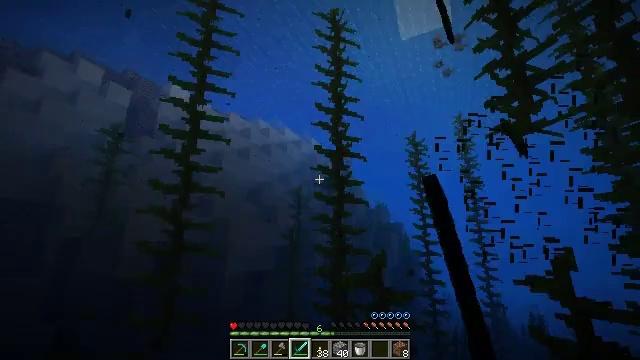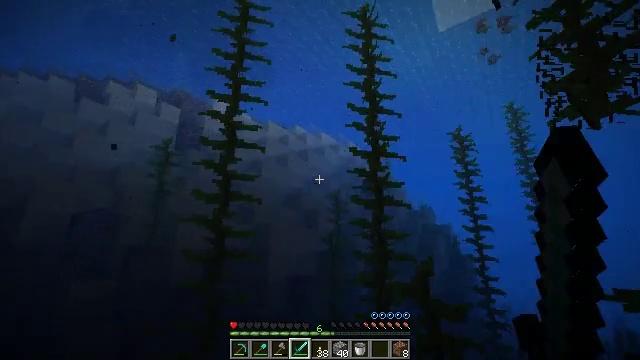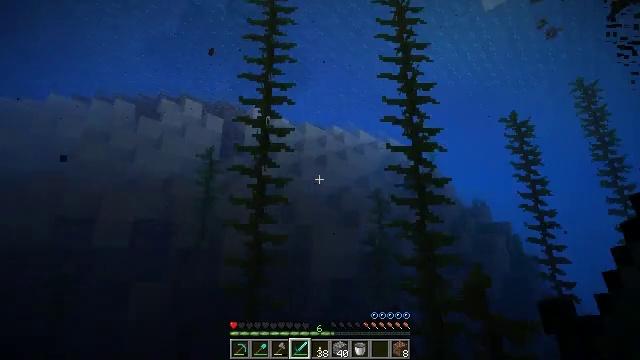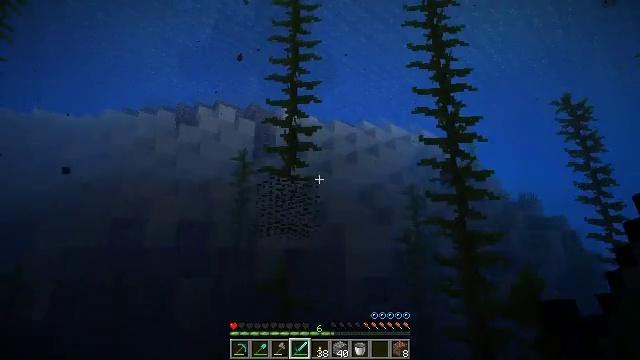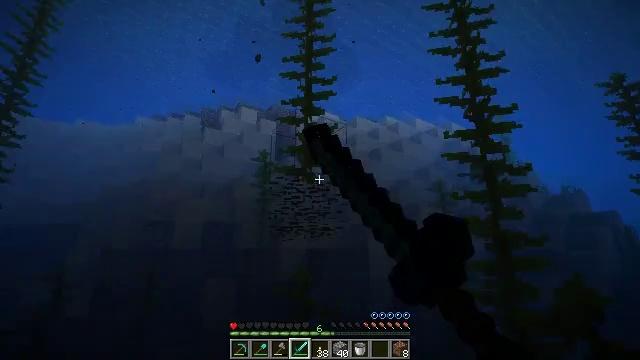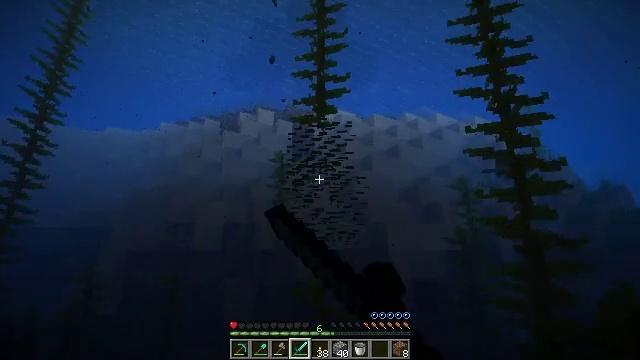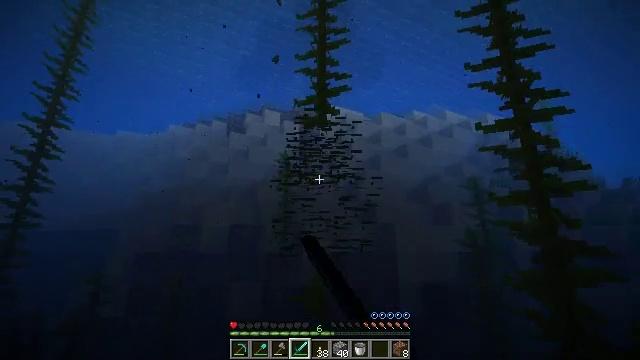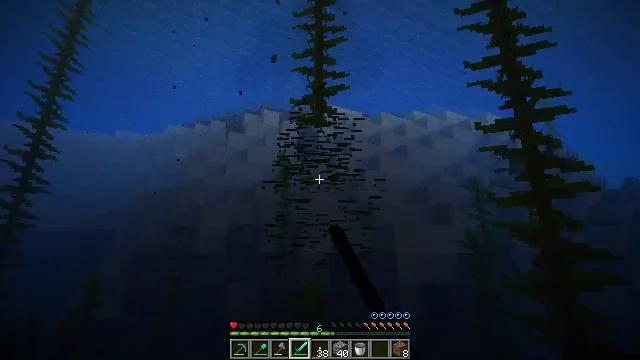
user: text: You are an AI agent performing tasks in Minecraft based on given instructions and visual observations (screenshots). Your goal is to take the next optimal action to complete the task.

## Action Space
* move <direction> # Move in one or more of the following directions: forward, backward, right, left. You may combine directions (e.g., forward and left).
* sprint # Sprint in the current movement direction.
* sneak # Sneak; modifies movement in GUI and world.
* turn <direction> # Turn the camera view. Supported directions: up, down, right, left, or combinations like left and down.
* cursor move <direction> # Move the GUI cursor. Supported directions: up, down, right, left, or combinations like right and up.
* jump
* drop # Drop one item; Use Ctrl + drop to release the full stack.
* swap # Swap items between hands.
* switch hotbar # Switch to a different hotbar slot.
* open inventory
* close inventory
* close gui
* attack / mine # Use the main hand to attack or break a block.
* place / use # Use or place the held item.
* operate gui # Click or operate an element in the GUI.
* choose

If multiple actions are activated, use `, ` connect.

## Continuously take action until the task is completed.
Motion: motion action
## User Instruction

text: Collect kelp plant from the sea.
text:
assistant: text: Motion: move forward, turn left, attack / mine
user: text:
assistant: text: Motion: move forward, turn left, attack / mine
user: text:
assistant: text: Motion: move forward, turn left, attack / mine
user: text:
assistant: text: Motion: move forward, turn left, attack / mine
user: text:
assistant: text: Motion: move forward, turn left, attack / mine
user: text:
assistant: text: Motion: move forward, turn left, attack / mine
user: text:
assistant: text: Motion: move forward, attack / mine
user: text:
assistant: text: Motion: attack / mine